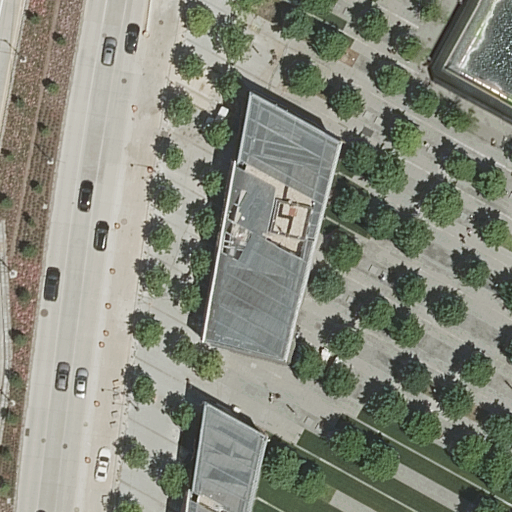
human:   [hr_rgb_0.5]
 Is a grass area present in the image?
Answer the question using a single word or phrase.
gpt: yes

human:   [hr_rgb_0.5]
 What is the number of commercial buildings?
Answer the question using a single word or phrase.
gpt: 0

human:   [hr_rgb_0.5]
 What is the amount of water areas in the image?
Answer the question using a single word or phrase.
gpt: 1

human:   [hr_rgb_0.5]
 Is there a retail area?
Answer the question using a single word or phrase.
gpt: yes

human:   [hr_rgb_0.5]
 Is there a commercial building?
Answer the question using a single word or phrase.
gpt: no

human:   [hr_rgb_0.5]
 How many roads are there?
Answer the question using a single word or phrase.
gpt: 2

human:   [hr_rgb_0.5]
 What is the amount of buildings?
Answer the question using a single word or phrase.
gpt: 2

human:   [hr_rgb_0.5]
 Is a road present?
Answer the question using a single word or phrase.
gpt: yes

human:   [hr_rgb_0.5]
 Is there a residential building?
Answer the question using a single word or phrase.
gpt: yes

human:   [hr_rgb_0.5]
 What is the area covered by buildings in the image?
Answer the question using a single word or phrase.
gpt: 1063m2

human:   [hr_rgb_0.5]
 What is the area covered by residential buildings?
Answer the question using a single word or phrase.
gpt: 1063m2

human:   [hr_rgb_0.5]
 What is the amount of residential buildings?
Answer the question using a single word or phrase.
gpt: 2

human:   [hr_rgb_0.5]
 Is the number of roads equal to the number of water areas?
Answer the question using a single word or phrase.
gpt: no

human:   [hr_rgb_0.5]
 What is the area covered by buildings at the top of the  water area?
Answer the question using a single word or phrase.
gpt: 0m2

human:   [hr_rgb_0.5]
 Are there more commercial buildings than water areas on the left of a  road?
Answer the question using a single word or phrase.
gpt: no

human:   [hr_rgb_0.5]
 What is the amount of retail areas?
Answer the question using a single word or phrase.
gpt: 1

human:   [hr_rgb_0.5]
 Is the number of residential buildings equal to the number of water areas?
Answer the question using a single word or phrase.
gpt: no

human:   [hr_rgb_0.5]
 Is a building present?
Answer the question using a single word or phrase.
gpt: yes

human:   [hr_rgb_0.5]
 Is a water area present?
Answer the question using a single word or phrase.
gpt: yes

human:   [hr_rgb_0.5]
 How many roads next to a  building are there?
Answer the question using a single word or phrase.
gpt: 2

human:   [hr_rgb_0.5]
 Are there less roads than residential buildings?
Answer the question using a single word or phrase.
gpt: no

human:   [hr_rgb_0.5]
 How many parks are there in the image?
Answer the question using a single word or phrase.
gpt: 1

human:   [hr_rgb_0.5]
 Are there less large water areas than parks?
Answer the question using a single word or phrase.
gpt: yes

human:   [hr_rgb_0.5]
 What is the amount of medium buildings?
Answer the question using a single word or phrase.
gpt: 1

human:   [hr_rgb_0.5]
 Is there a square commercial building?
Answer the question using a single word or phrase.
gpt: no

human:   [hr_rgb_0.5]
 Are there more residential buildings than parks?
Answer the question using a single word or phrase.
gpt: yes

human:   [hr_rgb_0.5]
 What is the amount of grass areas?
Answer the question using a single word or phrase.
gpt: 1

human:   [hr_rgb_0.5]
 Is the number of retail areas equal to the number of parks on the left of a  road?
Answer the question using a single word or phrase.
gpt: no

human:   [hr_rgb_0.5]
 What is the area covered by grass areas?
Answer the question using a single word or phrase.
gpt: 13m2

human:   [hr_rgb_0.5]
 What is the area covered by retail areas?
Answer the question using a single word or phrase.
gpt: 0m2

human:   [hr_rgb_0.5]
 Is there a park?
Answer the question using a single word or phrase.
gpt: yes

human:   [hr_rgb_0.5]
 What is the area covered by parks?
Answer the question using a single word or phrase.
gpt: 4989m2

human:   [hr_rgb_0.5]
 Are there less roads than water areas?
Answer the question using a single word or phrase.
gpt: no

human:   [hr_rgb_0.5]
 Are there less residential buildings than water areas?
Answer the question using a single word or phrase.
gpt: no

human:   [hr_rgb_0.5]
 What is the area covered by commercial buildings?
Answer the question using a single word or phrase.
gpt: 0m2

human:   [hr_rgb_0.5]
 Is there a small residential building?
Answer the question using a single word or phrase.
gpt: no

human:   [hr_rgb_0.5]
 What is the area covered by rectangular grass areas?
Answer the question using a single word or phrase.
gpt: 13m2

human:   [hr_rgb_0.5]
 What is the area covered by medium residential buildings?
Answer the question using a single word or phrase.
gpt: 194m2

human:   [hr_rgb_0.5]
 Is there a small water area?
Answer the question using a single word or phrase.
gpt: no

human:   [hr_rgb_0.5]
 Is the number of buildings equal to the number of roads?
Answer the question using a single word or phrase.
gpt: yes

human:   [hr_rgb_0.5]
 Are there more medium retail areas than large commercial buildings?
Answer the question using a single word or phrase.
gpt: no

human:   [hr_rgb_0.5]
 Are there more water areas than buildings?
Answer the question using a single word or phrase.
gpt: no

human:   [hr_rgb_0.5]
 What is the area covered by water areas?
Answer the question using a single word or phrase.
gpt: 141m2

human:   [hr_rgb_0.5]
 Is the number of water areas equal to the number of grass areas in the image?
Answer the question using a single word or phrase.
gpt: yes

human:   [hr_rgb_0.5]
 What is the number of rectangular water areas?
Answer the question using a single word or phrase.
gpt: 1

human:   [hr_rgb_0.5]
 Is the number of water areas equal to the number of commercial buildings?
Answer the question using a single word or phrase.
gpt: no

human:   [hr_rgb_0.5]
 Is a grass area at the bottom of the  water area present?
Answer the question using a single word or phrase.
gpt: yes

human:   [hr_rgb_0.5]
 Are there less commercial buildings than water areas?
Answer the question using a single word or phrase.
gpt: yes

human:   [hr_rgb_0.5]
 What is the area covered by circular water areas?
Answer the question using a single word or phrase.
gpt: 0m2

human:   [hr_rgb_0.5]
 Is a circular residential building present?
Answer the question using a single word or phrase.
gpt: no

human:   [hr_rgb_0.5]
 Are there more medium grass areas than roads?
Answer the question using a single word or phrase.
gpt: no

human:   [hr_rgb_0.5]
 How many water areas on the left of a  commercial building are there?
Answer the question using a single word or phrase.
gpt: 0

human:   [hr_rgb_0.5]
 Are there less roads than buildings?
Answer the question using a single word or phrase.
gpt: no

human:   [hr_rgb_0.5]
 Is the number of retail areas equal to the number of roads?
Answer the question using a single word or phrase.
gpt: no

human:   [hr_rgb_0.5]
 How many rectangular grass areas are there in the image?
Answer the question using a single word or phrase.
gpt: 1

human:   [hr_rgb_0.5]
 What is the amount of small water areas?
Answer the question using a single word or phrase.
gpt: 0

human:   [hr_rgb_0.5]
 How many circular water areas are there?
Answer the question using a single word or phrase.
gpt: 0

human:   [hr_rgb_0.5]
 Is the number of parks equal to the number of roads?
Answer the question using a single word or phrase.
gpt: no

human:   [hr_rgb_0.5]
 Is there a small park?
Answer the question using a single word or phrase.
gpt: no

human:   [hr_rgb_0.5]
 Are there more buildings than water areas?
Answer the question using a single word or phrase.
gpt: yes

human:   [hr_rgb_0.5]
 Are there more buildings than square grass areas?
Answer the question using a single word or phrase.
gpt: yes

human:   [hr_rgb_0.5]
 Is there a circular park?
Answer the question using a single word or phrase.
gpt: no

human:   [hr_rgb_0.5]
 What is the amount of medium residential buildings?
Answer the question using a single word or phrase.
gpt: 1

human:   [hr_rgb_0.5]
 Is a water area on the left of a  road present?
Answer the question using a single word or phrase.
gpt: no